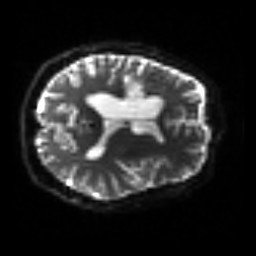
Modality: sbref
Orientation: axial
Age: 39
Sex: male
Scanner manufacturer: siemens
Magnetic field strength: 3 T
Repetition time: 3.2 s
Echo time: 0.081 s